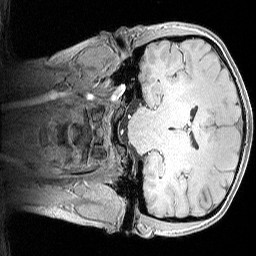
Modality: MP2RAGE
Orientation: coronal
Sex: female
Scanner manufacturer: siemens
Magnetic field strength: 3 T
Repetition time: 5 s
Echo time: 0.00292 s